Question: I have just built my first iPhone app, but its icon appears crossed-out. I do have some warnings when I build the code, but why would they cause the app icon to cross? My app has no errors.
Here is what the icon looks like:

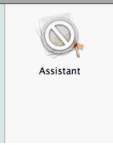
Answer: This is completely fine! It just means that your app can't execute on your mac, which is exactly what you want, with an iOS Device build.
(If you ever do a build that doesn't have that cross on it, you've accidentally built your app for the simulator. Good to know, for a subtle future issue that might pop up.)